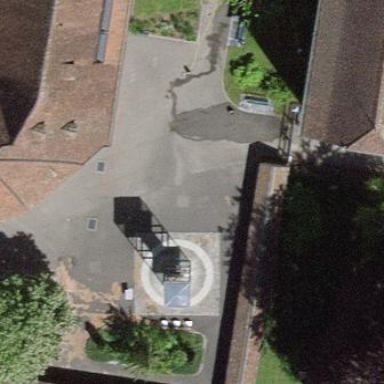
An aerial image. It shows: Military bunker.